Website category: sports
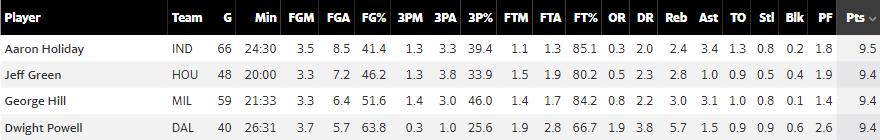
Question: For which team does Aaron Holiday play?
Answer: IND

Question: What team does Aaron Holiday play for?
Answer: IND

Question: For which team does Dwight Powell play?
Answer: DAL

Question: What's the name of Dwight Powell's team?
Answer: DAL

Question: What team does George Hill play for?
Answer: MIL

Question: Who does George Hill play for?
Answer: MIL

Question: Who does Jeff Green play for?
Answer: HOU

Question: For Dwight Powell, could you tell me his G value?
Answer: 40

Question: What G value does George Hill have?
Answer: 59

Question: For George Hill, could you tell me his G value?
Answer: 59

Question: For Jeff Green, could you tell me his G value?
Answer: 48

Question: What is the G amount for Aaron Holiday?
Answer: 66

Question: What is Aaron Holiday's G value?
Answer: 66

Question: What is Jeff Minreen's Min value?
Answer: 20:00

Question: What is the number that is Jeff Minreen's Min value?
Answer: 20:00

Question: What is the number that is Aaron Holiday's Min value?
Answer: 24:30

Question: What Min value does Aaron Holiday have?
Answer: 24:30

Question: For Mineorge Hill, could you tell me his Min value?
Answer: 21:33

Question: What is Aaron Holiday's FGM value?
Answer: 3.5

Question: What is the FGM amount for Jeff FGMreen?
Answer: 3.3

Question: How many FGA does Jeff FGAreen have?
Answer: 7.2

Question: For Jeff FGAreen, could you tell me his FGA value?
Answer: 7.2

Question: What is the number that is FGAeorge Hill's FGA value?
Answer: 6.4

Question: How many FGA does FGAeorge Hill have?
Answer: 6.4

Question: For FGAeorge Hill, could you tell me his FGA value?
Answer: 6.4

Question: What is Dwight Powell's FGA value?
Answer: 5.7

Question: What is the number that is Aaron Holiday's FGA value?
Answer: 8.5

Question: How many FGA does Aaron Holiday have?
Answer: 8.5

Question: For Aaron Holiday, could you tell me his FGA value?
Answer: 8.5

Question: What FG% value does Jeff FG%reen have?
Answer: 46.2

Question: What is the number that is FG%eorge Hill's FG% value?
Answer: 51.6

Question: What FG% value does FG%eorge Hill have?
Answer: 51.6

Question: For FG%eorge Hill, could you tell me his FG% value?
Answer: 51.6

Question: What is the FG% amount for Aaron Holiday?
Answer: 41.4

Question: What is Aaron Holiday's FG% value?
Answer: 41.4

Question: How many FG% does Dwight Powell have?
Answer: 63.8

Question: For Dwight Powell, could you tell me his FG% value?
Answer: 63.8

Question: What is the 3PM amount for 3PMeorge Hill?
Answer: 1.4

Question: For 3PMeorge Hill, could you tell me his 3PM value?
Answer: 1.4

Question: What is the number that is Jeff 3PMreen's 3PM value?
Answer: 1.3

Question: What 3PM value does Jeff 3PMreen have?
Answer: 1.3

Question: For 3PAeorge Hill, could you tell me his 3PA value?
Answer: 3.0

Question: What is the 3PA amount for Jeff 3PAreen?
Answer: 3.8

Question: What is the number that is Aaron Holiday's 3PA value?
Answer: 3.3

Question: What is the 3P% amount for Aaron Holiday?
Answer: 39.4

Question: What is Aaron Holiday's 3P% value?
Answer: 39.4

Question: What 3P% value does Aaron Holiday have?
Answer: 39.4

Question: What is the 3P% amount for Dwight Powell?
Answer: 25.6

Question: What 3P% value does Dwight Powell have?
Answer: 25.6

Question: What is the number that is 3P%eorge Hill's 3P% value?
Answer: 46.0

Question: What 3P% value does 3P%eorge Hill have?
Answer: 46.0

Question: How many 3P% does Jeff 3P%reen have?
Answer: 33.9

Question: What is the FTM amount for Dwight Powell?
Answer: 1.9

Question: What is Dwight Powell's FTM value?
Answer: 1.9

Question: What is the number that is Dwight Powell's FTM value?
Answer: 1.9

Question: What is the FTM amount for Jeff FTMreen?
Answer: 1.5

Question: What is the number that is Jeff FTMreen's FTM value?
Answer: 1.5

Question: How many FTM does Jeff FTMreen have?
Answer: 1.5

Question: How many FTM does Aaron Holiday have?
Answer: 1.1

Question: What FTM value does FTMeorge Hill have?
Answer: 1.4

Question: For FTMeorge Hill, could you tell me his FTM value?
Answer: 1.4

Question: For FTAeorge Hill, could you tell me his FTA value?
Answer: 1.7

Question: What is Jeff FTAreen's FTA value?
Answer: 1.9

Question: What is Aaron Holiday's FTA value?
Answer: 1.3